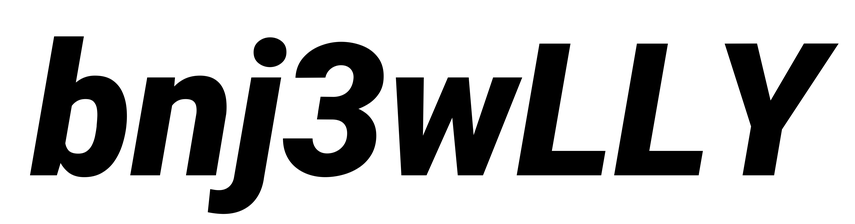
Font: Roboto-Italic_Black_Italic